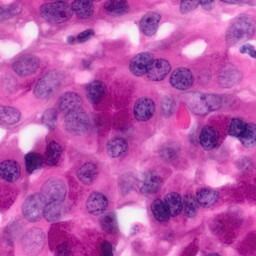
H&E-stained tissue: Pancreatic